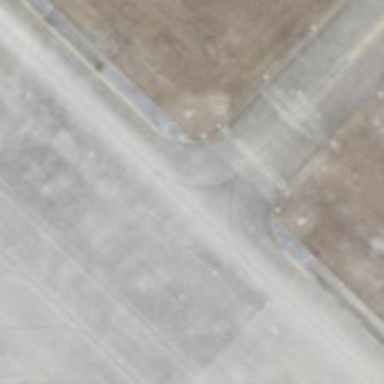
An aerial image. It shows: Taxiway at the airport with asphalt surface.